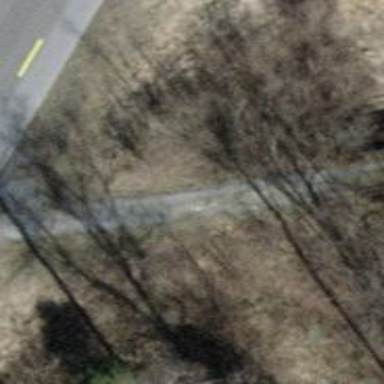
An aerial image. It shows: Dirt track road with grade2 tracktype.